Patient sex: M
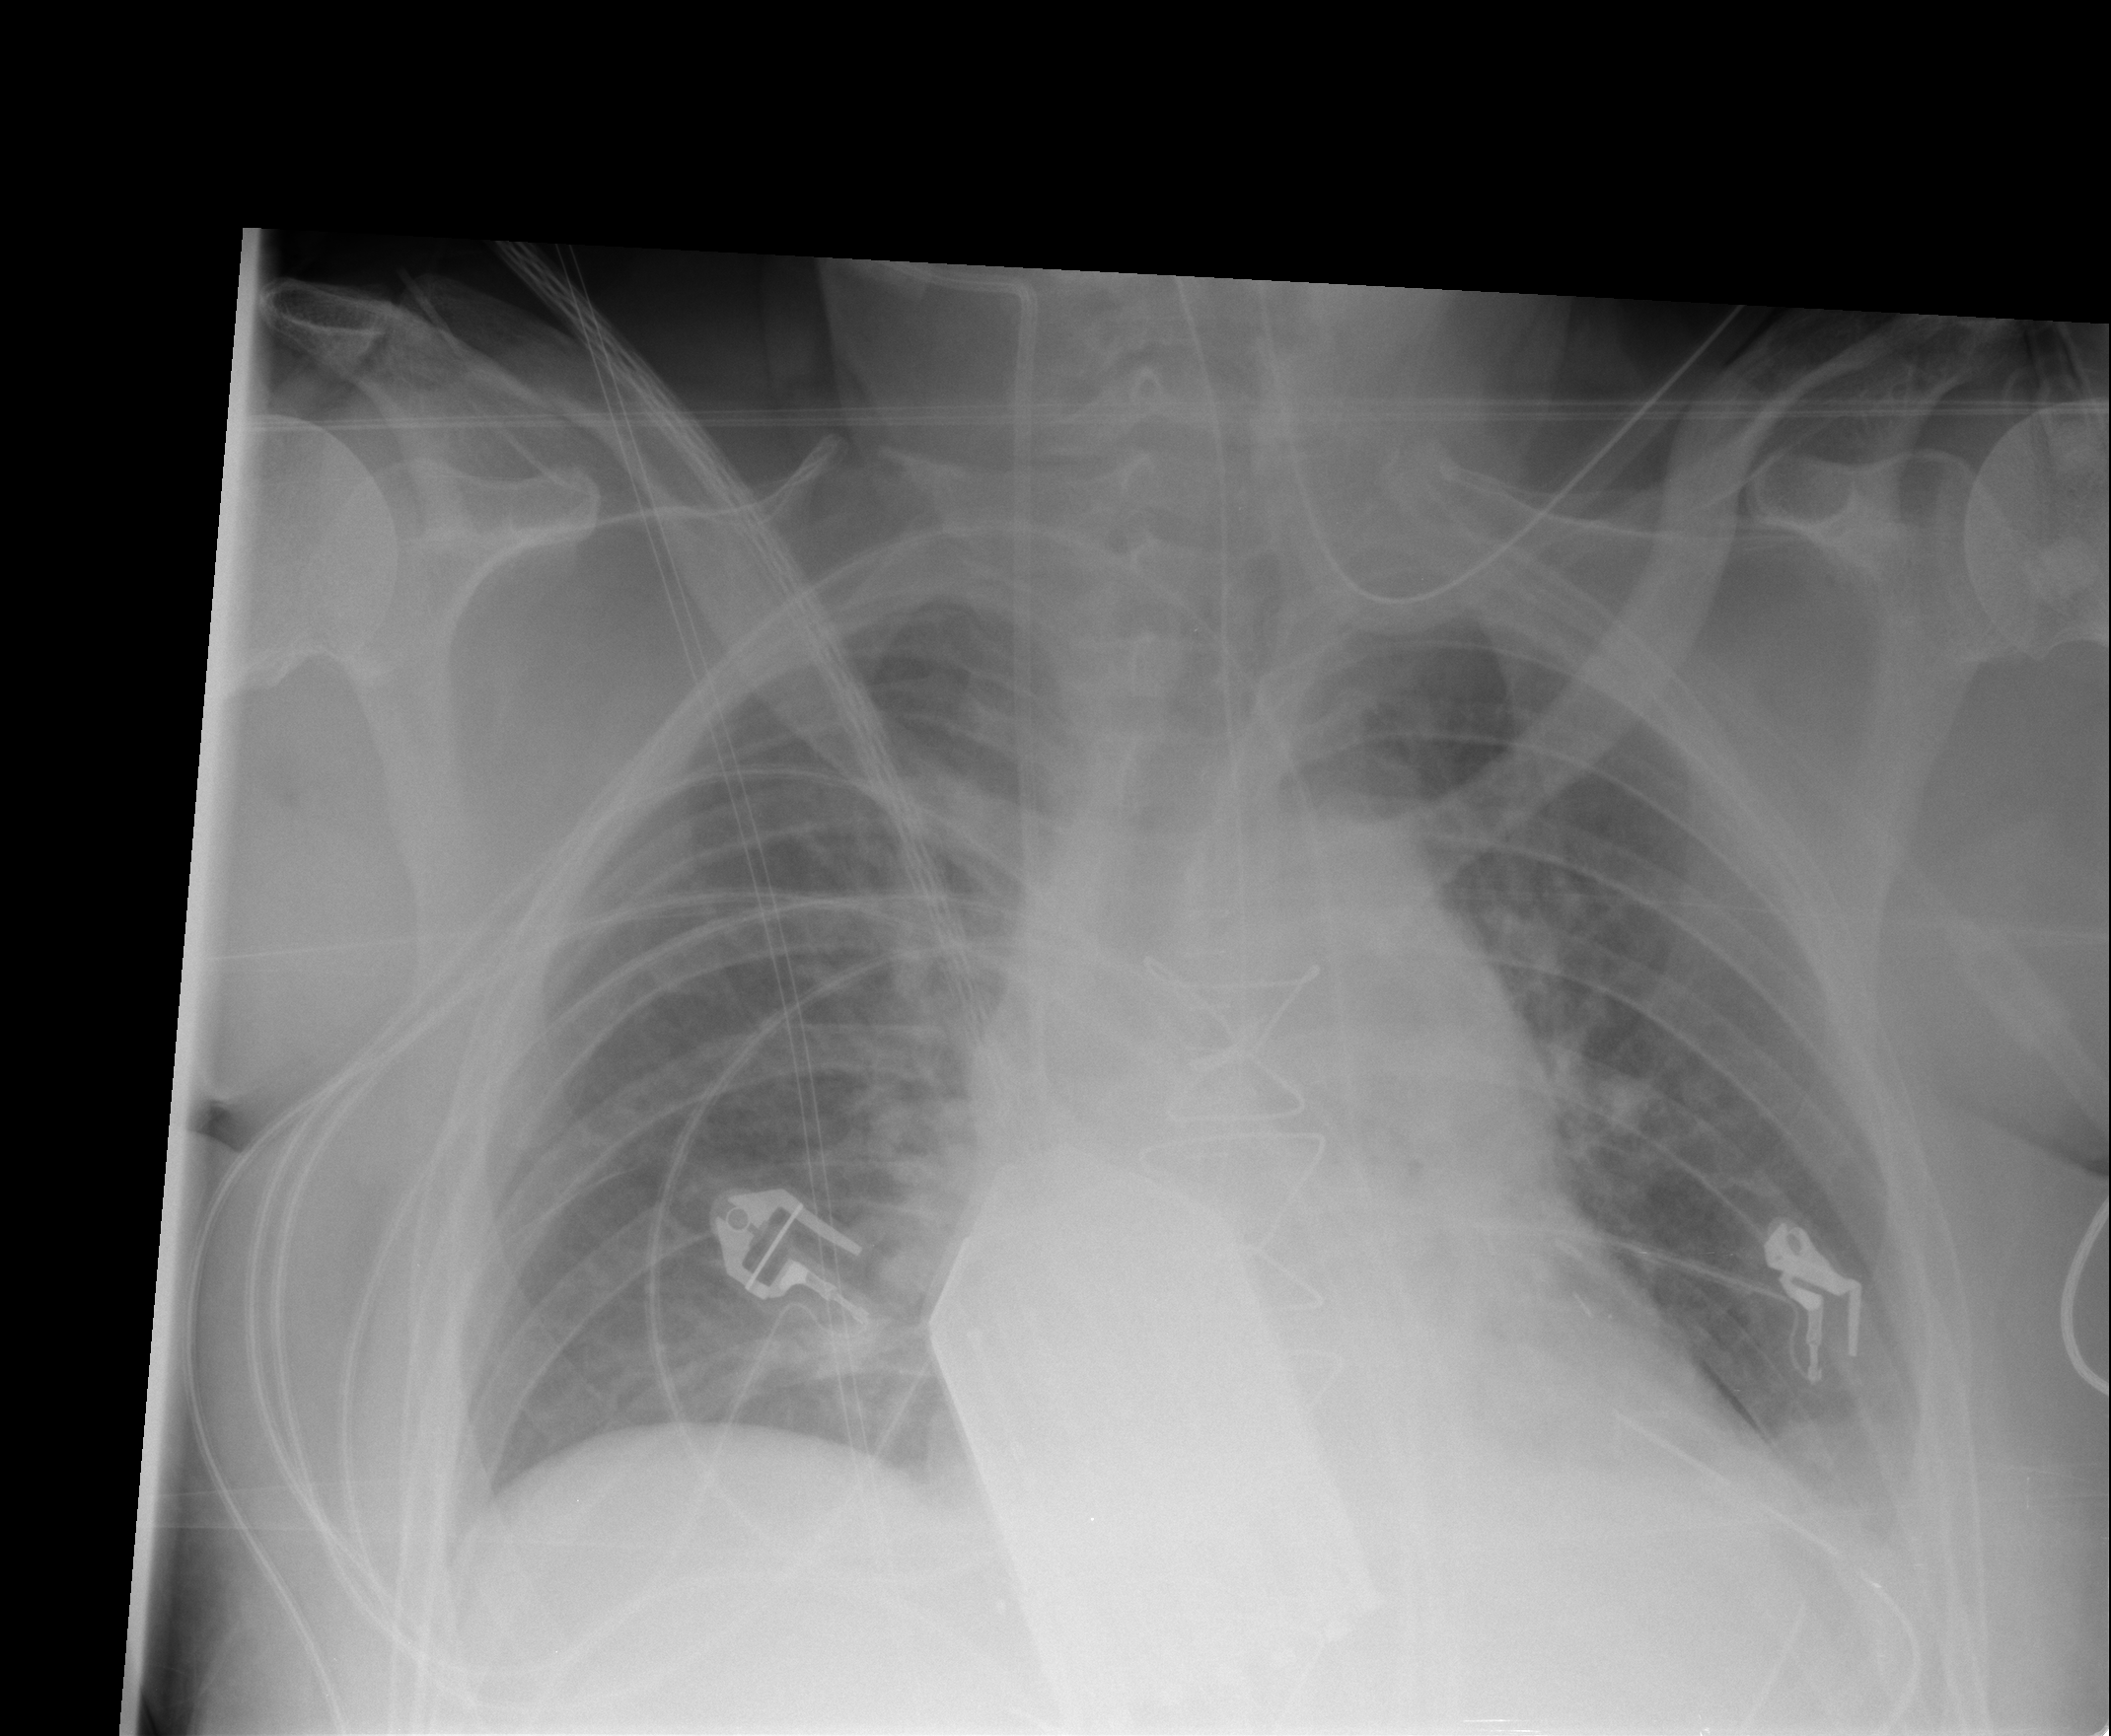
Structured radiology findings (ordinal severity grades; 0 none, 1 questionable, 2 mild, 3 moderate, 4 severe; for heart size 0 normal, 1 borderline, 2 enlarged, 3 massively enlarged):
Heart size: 0
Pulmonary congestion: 0
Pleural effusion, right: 0
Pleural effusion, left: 1
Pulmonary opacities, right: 0
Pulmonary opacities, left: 0
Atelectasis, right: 0
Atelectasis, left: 2